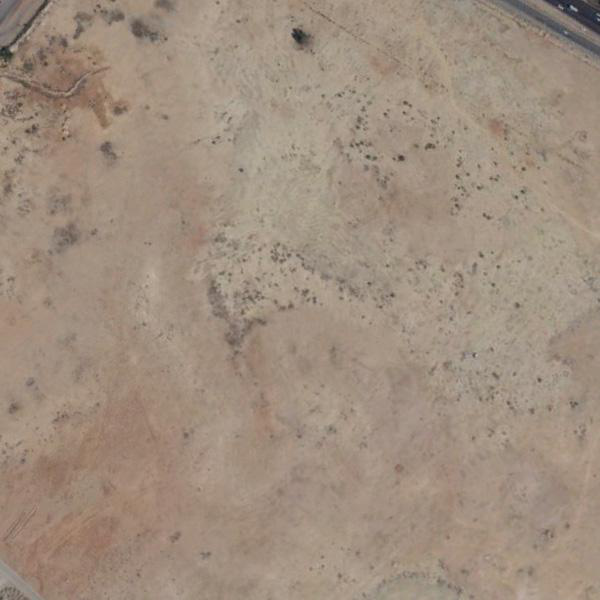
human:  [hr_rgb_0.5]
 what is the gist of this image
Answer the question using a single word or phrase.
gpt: bare land